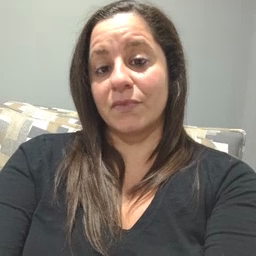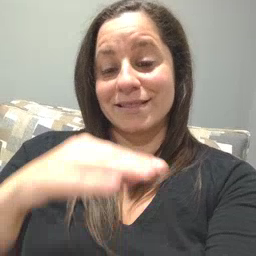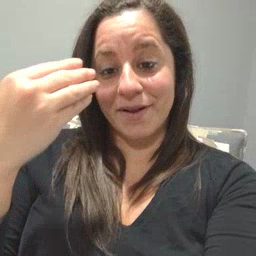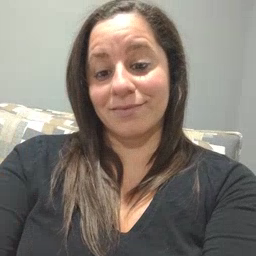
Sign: smile